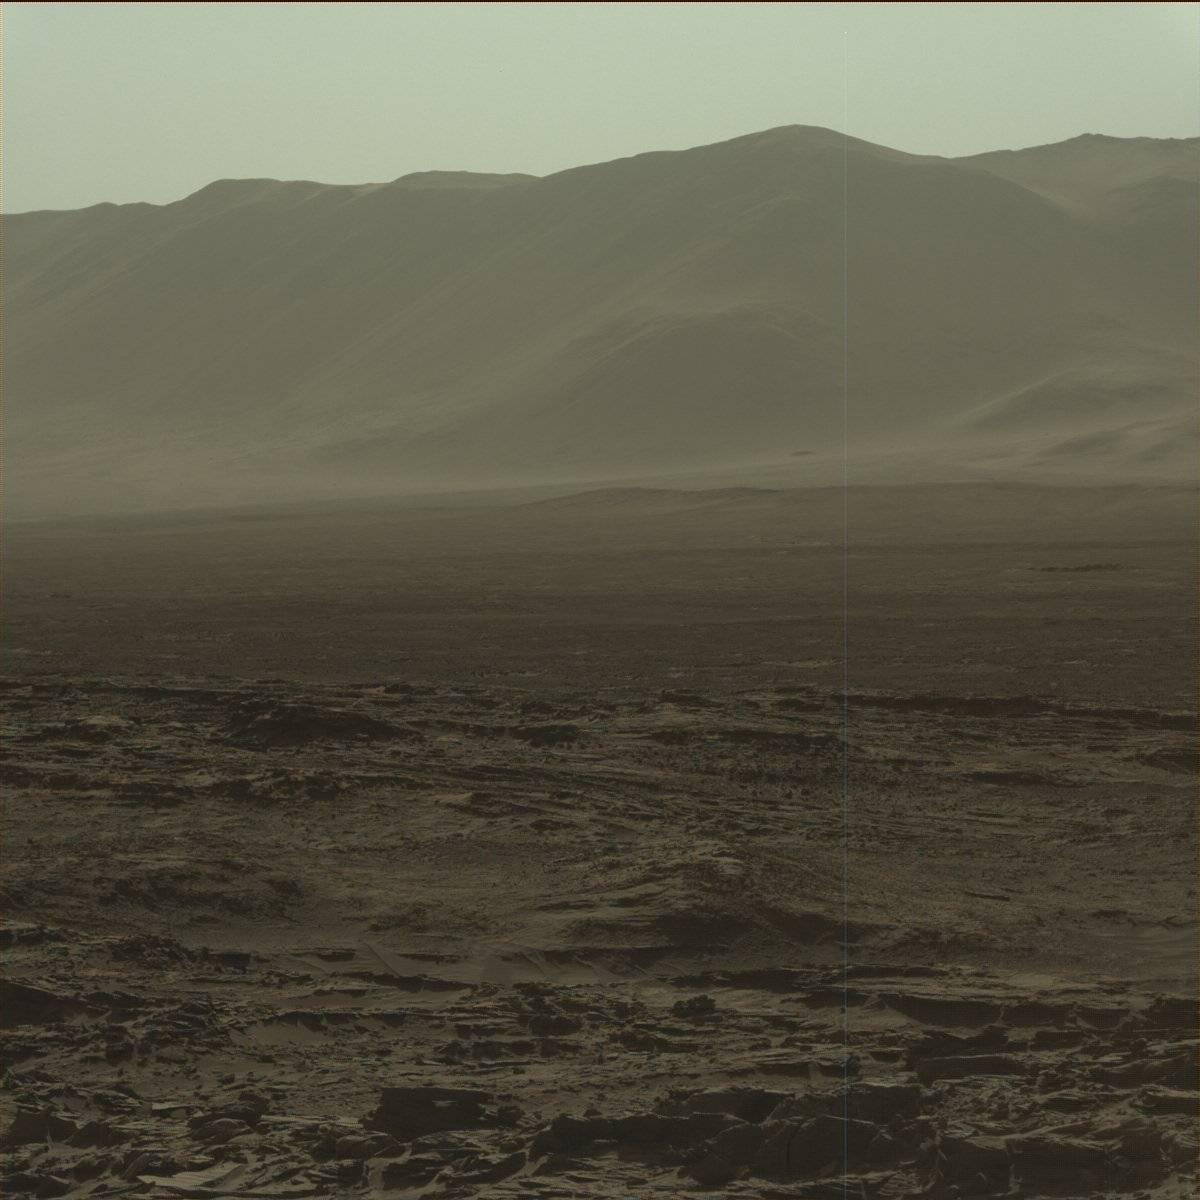
Terrain classes present: Bedrock, Ridge, Sand / Soil, Sky